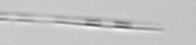
Label: Pseudo-nitzschia